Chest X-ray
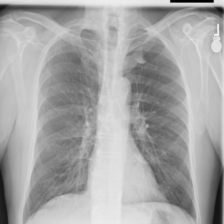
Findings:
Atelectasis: negative
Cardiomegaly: negative
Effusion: negative
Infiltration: negative
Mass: negative
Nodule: negative
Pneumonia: negative
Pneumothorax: negative
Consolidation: negative
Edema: negative
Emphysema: negative
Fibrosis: negative
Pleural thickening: negative
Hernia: negative